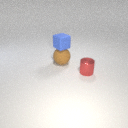
large brown rubber sphere below small blue rubber cube